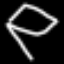
Label: diamond